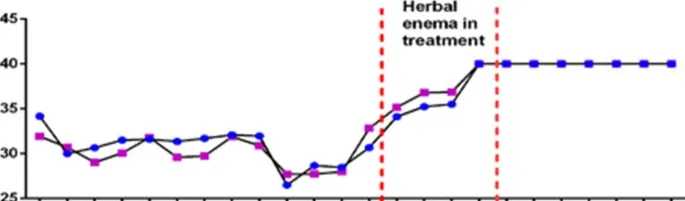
Changes in nucleic acid detection in various patients with COVID-19. (B) Detection of SARS-CoV-2 nucleic acid in the feces of patients with COVID-19 pneumonia during hospitalization. Before February 25, 2020, the New Coronavirus 2019-nCOV nucleic acid detection kit (real-time fluorescent PCR method) provided by Shanghai Berger Biotechnology Co. , Ltd. Was used, and the New Coronavirus 2019-nCOV nucleic acid detection kit (real-time fluorescence PCR method) provided by Da'an gene Limited by Share Ltd. Of Zhongshan University was used after February 25, 2020.
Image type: chart (chart)